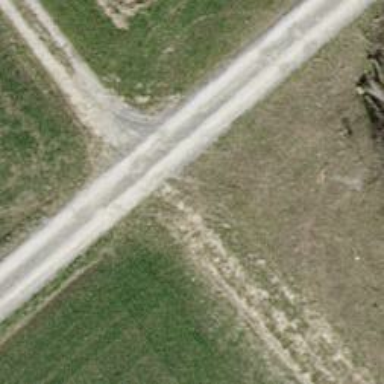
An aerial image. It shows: Pebblestone track with grade2 quality.